Question: I'm running this animation on a user interaction, and sometimes the animation may be run again before the ongoing animation has finished. What I would like it to do is to cancel the previous animation and continue with the new one.
'''
[UIView animateWithDuration:duration
delay:0
options:UIViewAnimationOptionBeginFromCurrentState
animations:^{
self.bounds = bounds;
}
completion:^(BOOL finished) {
if (finished) {
// Do some cleanup after animating.
}
}];
'''
Visually, this seems to work, but in my completion block I am told that it finished in both cases, which causes the cleanup code to run prematurely. So the first animation's completion block runs immediately after the second one starts, with finished = 'YES'. I expected it to have a finished value of 'NO' and the second one (once it completes) to have 'YES'.
Is there a way to know if the animation completed or if it was cancelled by another?
Sidenote: I tried doing the same animation with 'CABasicAnimation' and then I get finished = 'NO' the first time and 'YES' the second time, so the behavior I'm getting seems to be specific to 'animateWithDuration'.
Here's a GIF showing the above code in action with a duration of 10 and the completion block updating the label. As you can see, 'finished' is 'YES' every time the animation is restarted with the 'animateWithDuration' call:

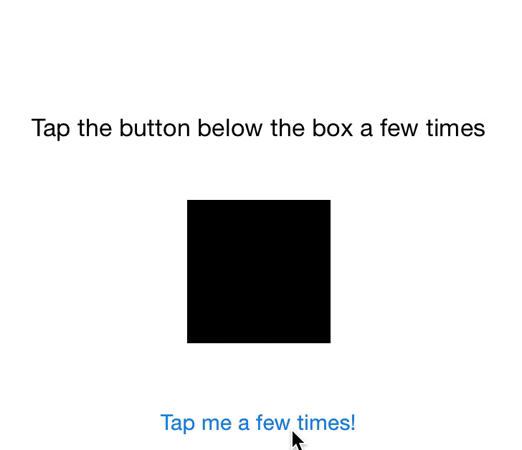
Answer: So I investigated this further and I think this is an iOS 8 specific thing, due to how animations are now additive by default, which means that the animations will continue and add up to each other rather than being cancelled.
In my searching I found <URL>. The workaround suggested in the session is to keep a counter going for how many times the animation started vs. completed and perform the post-animation actions when the counter reaches zero. This is a bit hacky, but works. Here's the question code adjusted for this:
'''
// Add this property to your class.
self.runningAnimations++;
[UIView animateWithDuration:duration
delay:0
options:UIViewAnimationOptionBeginFromCurrentState
animations:^{
self.bounds = bounds;
}
completion:^(BOOL finished) {
if (--self.runningAnimations == 0) {
// Do some cleanup after animating.
}
}];
'''
Obviously you'll need a separate counter for every type of animation so it can get a bit messy in the end, but I don't think there's a better way unless you start using 'CAAnimation' directly.